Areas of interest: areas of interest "Commercial service"
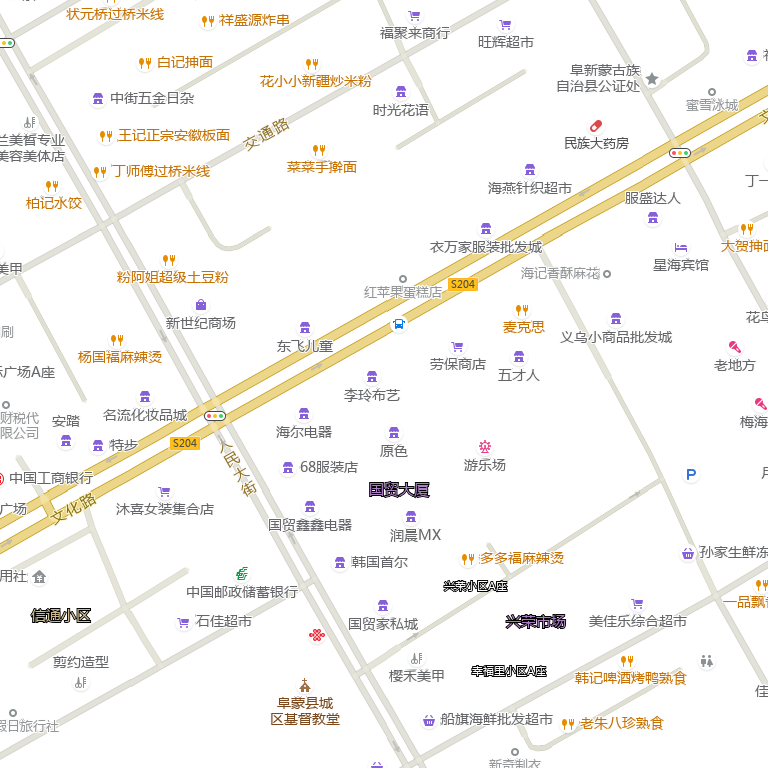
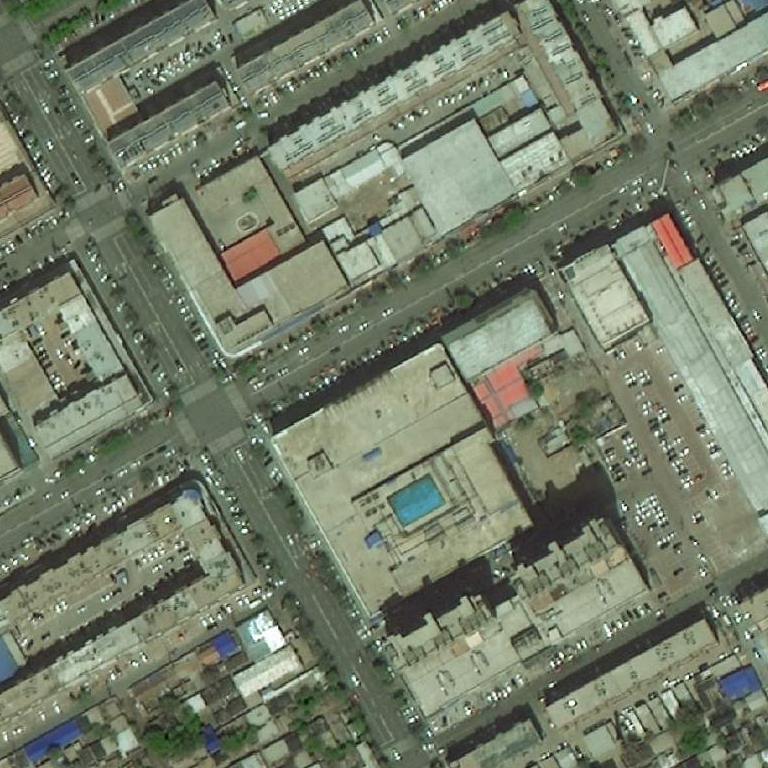